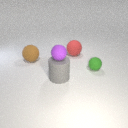
large red rubber sphere behind large gray rubber cylinder